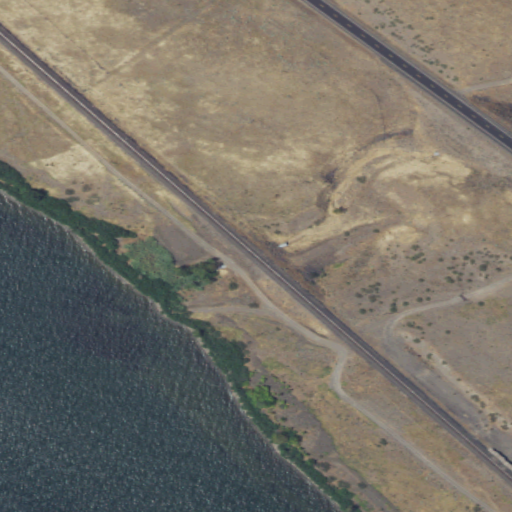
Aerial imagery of valley in Washington named Sand Spring Canyon containing shrub, grassland, open water, low intensity development, herbaceous wetlands, open development, and medium intensity development